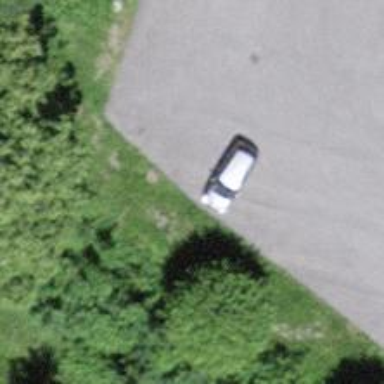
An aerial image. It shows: Picnic table located in leisure land area.